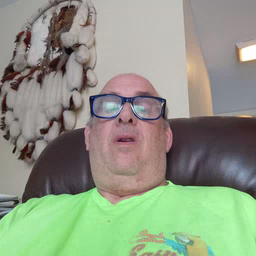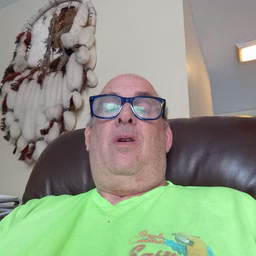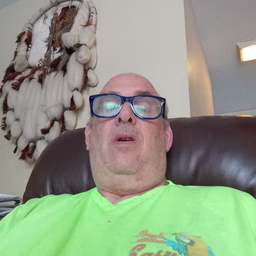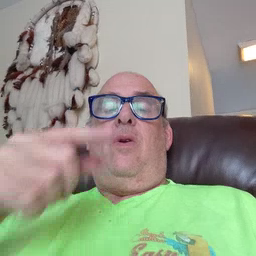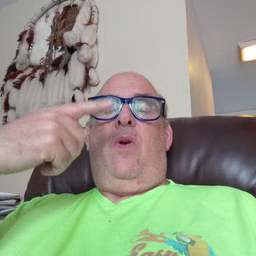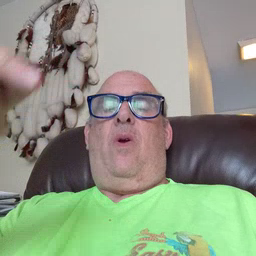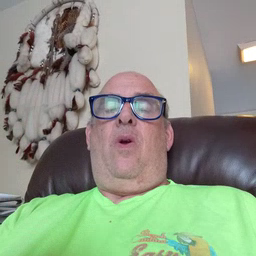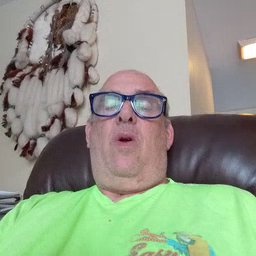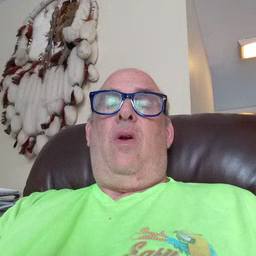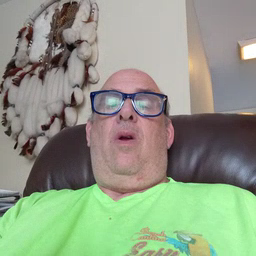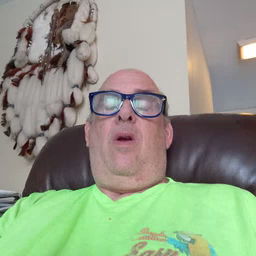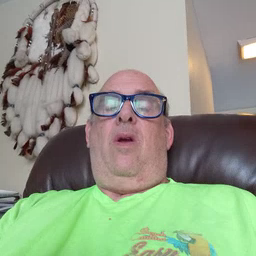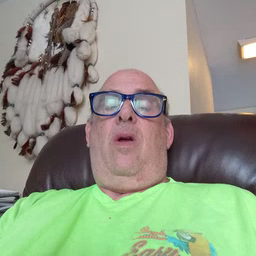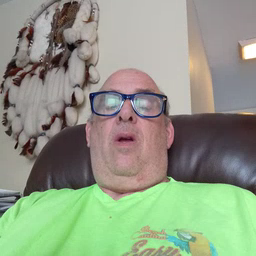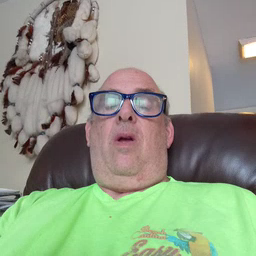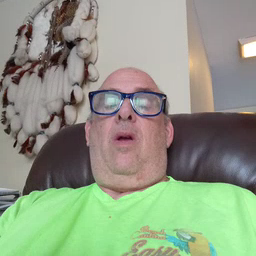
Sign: go